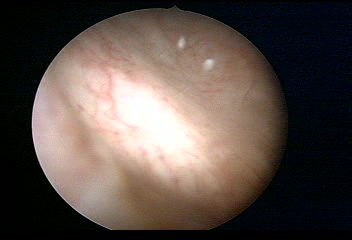
Modality: WLC
Class: Normal mucosa
Bladder cancer association: No